Question: I've got SVG image (code below):

'''
<svg height="500" width="500">
<!-- Inner line -->
<path d="M100,50 L 100,100 A 45,45 0 1,0 150,150 L 200 150" style="stroke:#000; stroke-width:6; fill:none;" />
<!-- Outer line -->
<path d="M 90,50 L 90,92.5 A 54.5,54.5 0 0,0 90,197.5 L 90, 240.5" style="stroke:#000; stroke-width:1; fill:none;" />
<circle cx="105" cy="145" r="35" stroke="black" stroke-width="1" fill="green" />
'''
I cannot see any pattern while drawing curved lines that are separated by the same margin (I've made the image above just by "guessing"). The number of lines is dynamic so I need a formula to count every 'M L A' parameter. E.g. I can take inner line as static (showing just the attribute),
'''
d="M100,50 L 100,100 A 45,45 0 1,0 150,150 L 200 150"
'''
but then first outer should be calculated somehow, to get :
'''
d="M 90,50 L 90,92.5 A 54.5,54.5 0 0,0 90,197.5 L 90, 240.5"
'''
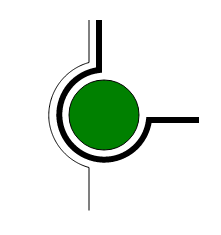
Answer: SVG arcs are drawn with 'A rx ry rotation large-arc-flag sweep-flag x y'
The key parameters here are 'rx' and 'ry': the radii of the arc and 'x' and 'y' which are the final point in the arc.
For example, if you have a circle centred on (cx, cy) with radius r, you can create and arc around it, d units from the edge of the circle with:
'<path d="M cx cy+r+d A r+d r+d 0 0 0 cx+r+d cy" />'
This arc will be in the lower, right quadrant because of where it starts (cx, cy+r+d) and ends (cx+r+d, cy).
So call the radius of the inner arc 'r' and the radius of the outer arc 'r + d'. Now we need to know where to start and stop the arc. The x-coordinate of the start and stop points is d units to the left of the cx. We can find the y-coordinate by using Pythagoras's theorem to calculate the height of the triangle with a hypotenuse of r+d and a base of d:
'h = sqrt((r + d)^2 - d^2)'.
The code for the arc will therefore be:
'd="M cx-d, 50 L cx-d, cy-h A r+d r+d 0 0 0 cx-d, cy+h L cx-d, 240"'
For example, with (cx, cy) = (100, 150), r = 50, and d = 10
'''
<path d="M100,50 L 100,100 A 50,50 0 1,0 150,150 L 200 150" style="stroke:#000; stroke-width:6; fill:none;" />
<path d="M 90,50 L 90,90.8 A 60,60 0 0,0 90,209.1 L 90, 240.5" style="stroke:#000; stroke-width:1; fill:none;" />
<circle cx="100" cy="150" r="40" stroke="black" stroke-width="1" fill="green" />
'''
Does that make sense?